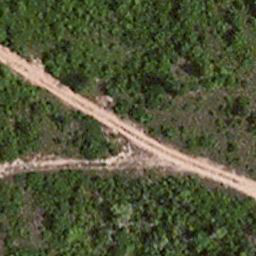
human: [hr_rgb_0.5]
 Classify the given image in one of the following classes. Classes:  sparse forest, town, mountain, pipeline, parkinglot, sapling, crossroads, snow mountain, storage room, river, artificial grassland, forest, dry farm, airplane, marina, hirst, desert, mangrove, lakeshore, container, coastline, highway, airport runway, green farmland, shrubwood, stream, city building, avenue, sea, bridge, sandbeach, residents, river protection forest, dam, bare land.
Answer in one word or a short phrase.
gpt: avenue